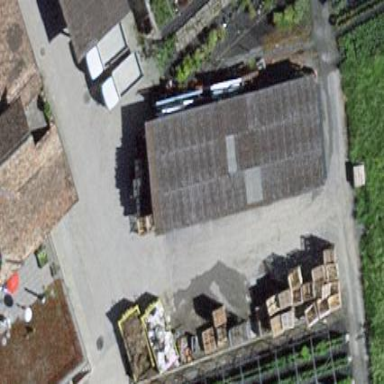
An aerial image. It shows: View of roof of building.